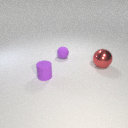
large red metal sphere in front of small purple rubber sphere